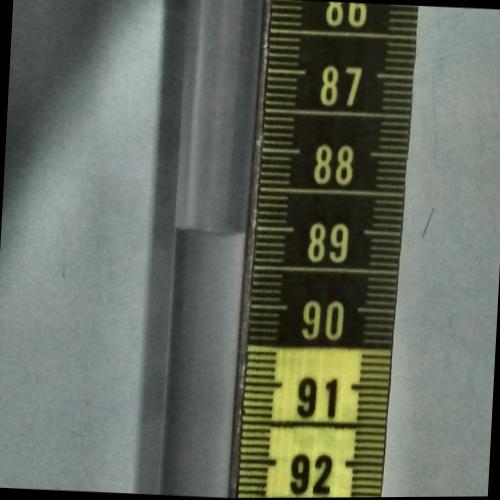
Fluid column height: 89.1 cm